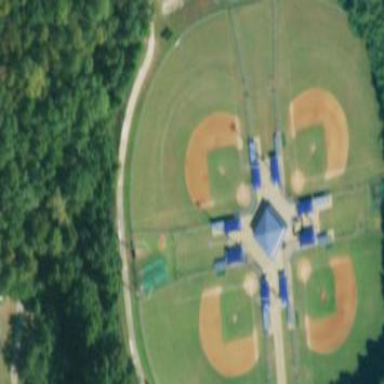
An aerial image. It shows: Baseball pitch for leisure and sports activities.